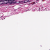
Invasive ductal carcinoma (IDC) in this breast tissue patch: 0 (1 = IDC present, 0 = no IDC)